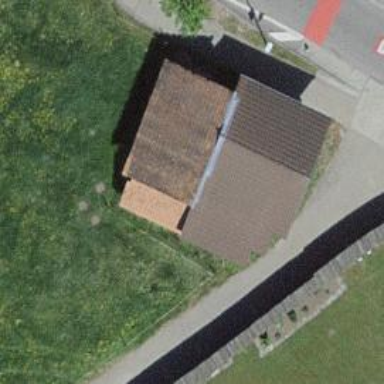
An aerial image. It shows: Barn.